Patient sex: M
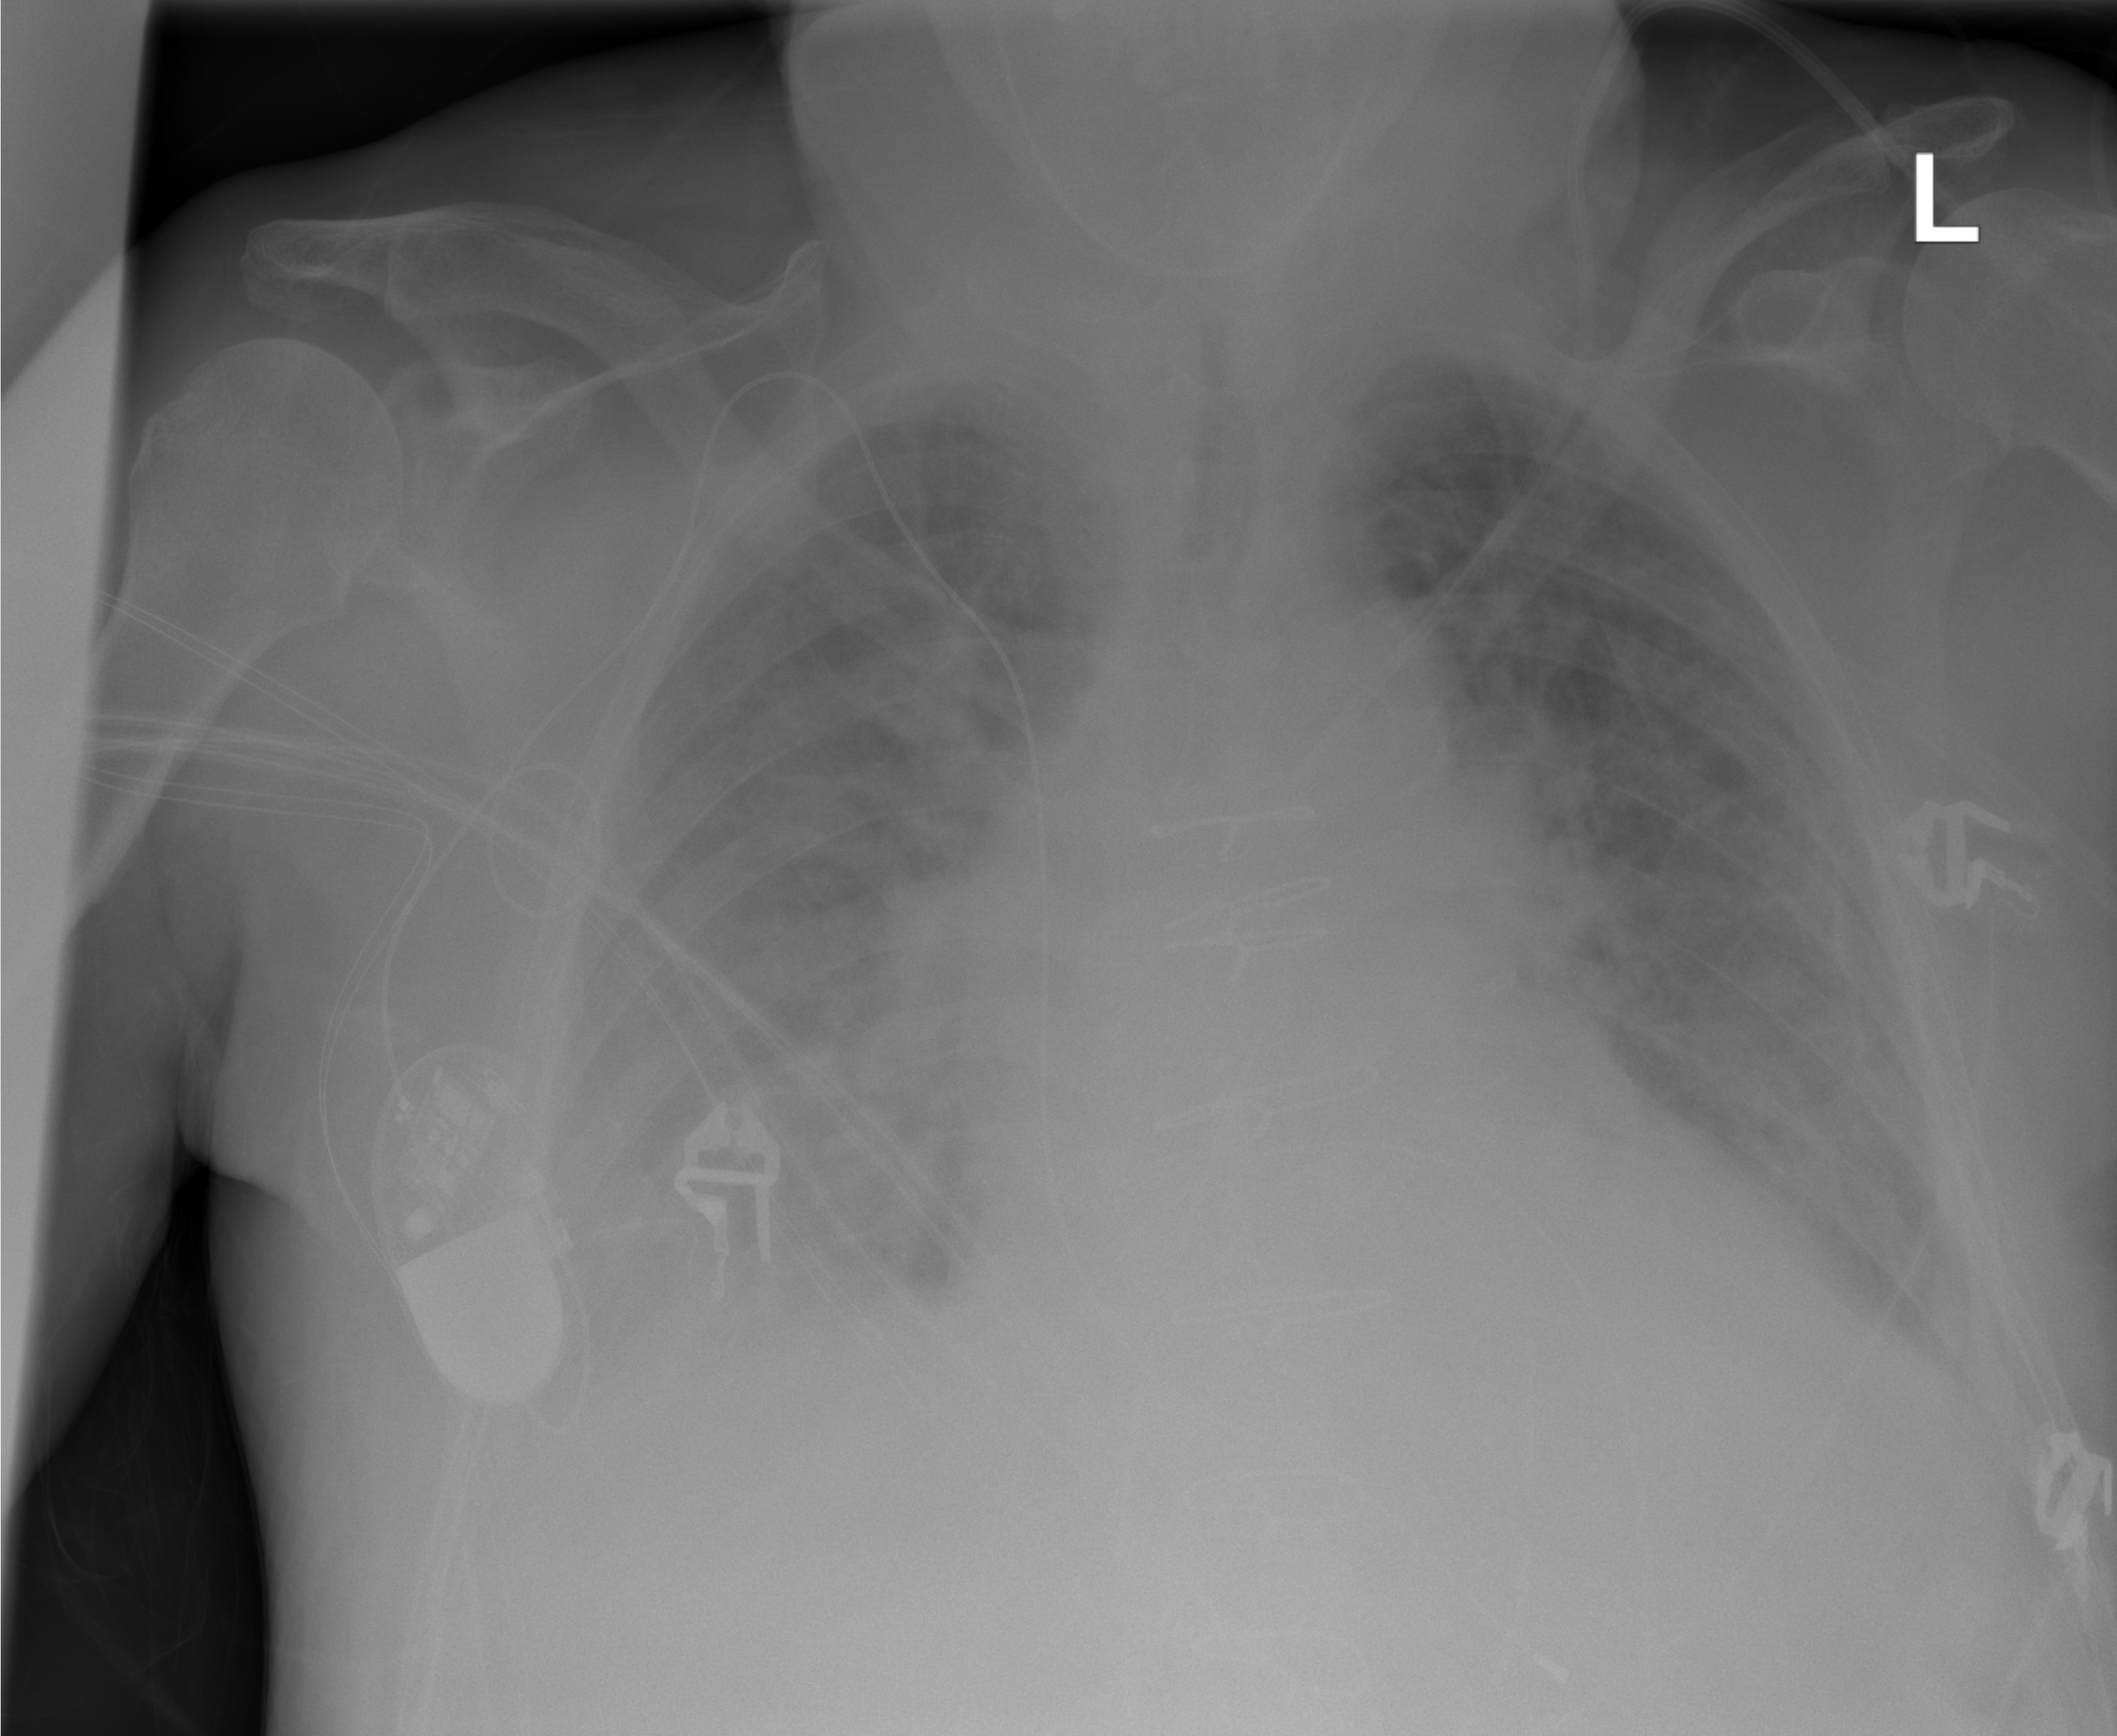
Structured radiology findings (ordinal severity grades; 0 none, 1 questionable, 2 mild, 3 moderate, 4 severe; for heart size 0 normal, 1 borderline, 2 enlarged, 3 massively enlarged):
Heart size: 2
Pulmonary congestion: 3
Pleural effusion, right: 3
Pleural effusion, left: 2
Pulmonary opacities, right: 0
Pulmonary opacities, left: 0
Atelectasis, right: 2
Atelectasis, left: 2